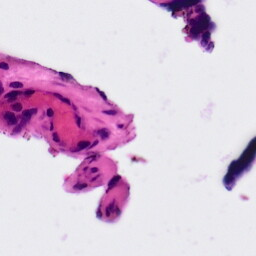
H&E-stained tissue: Ovarian